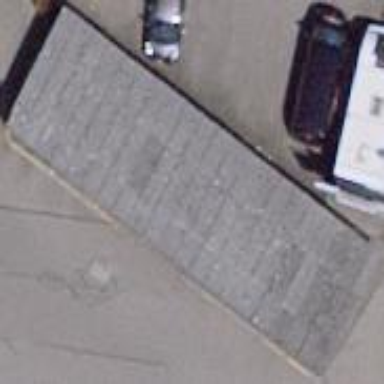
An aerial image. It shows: View of roof of building.